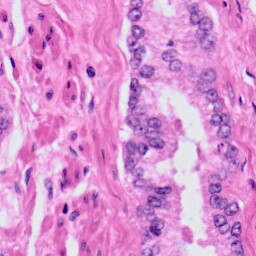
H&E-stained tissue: Prostate